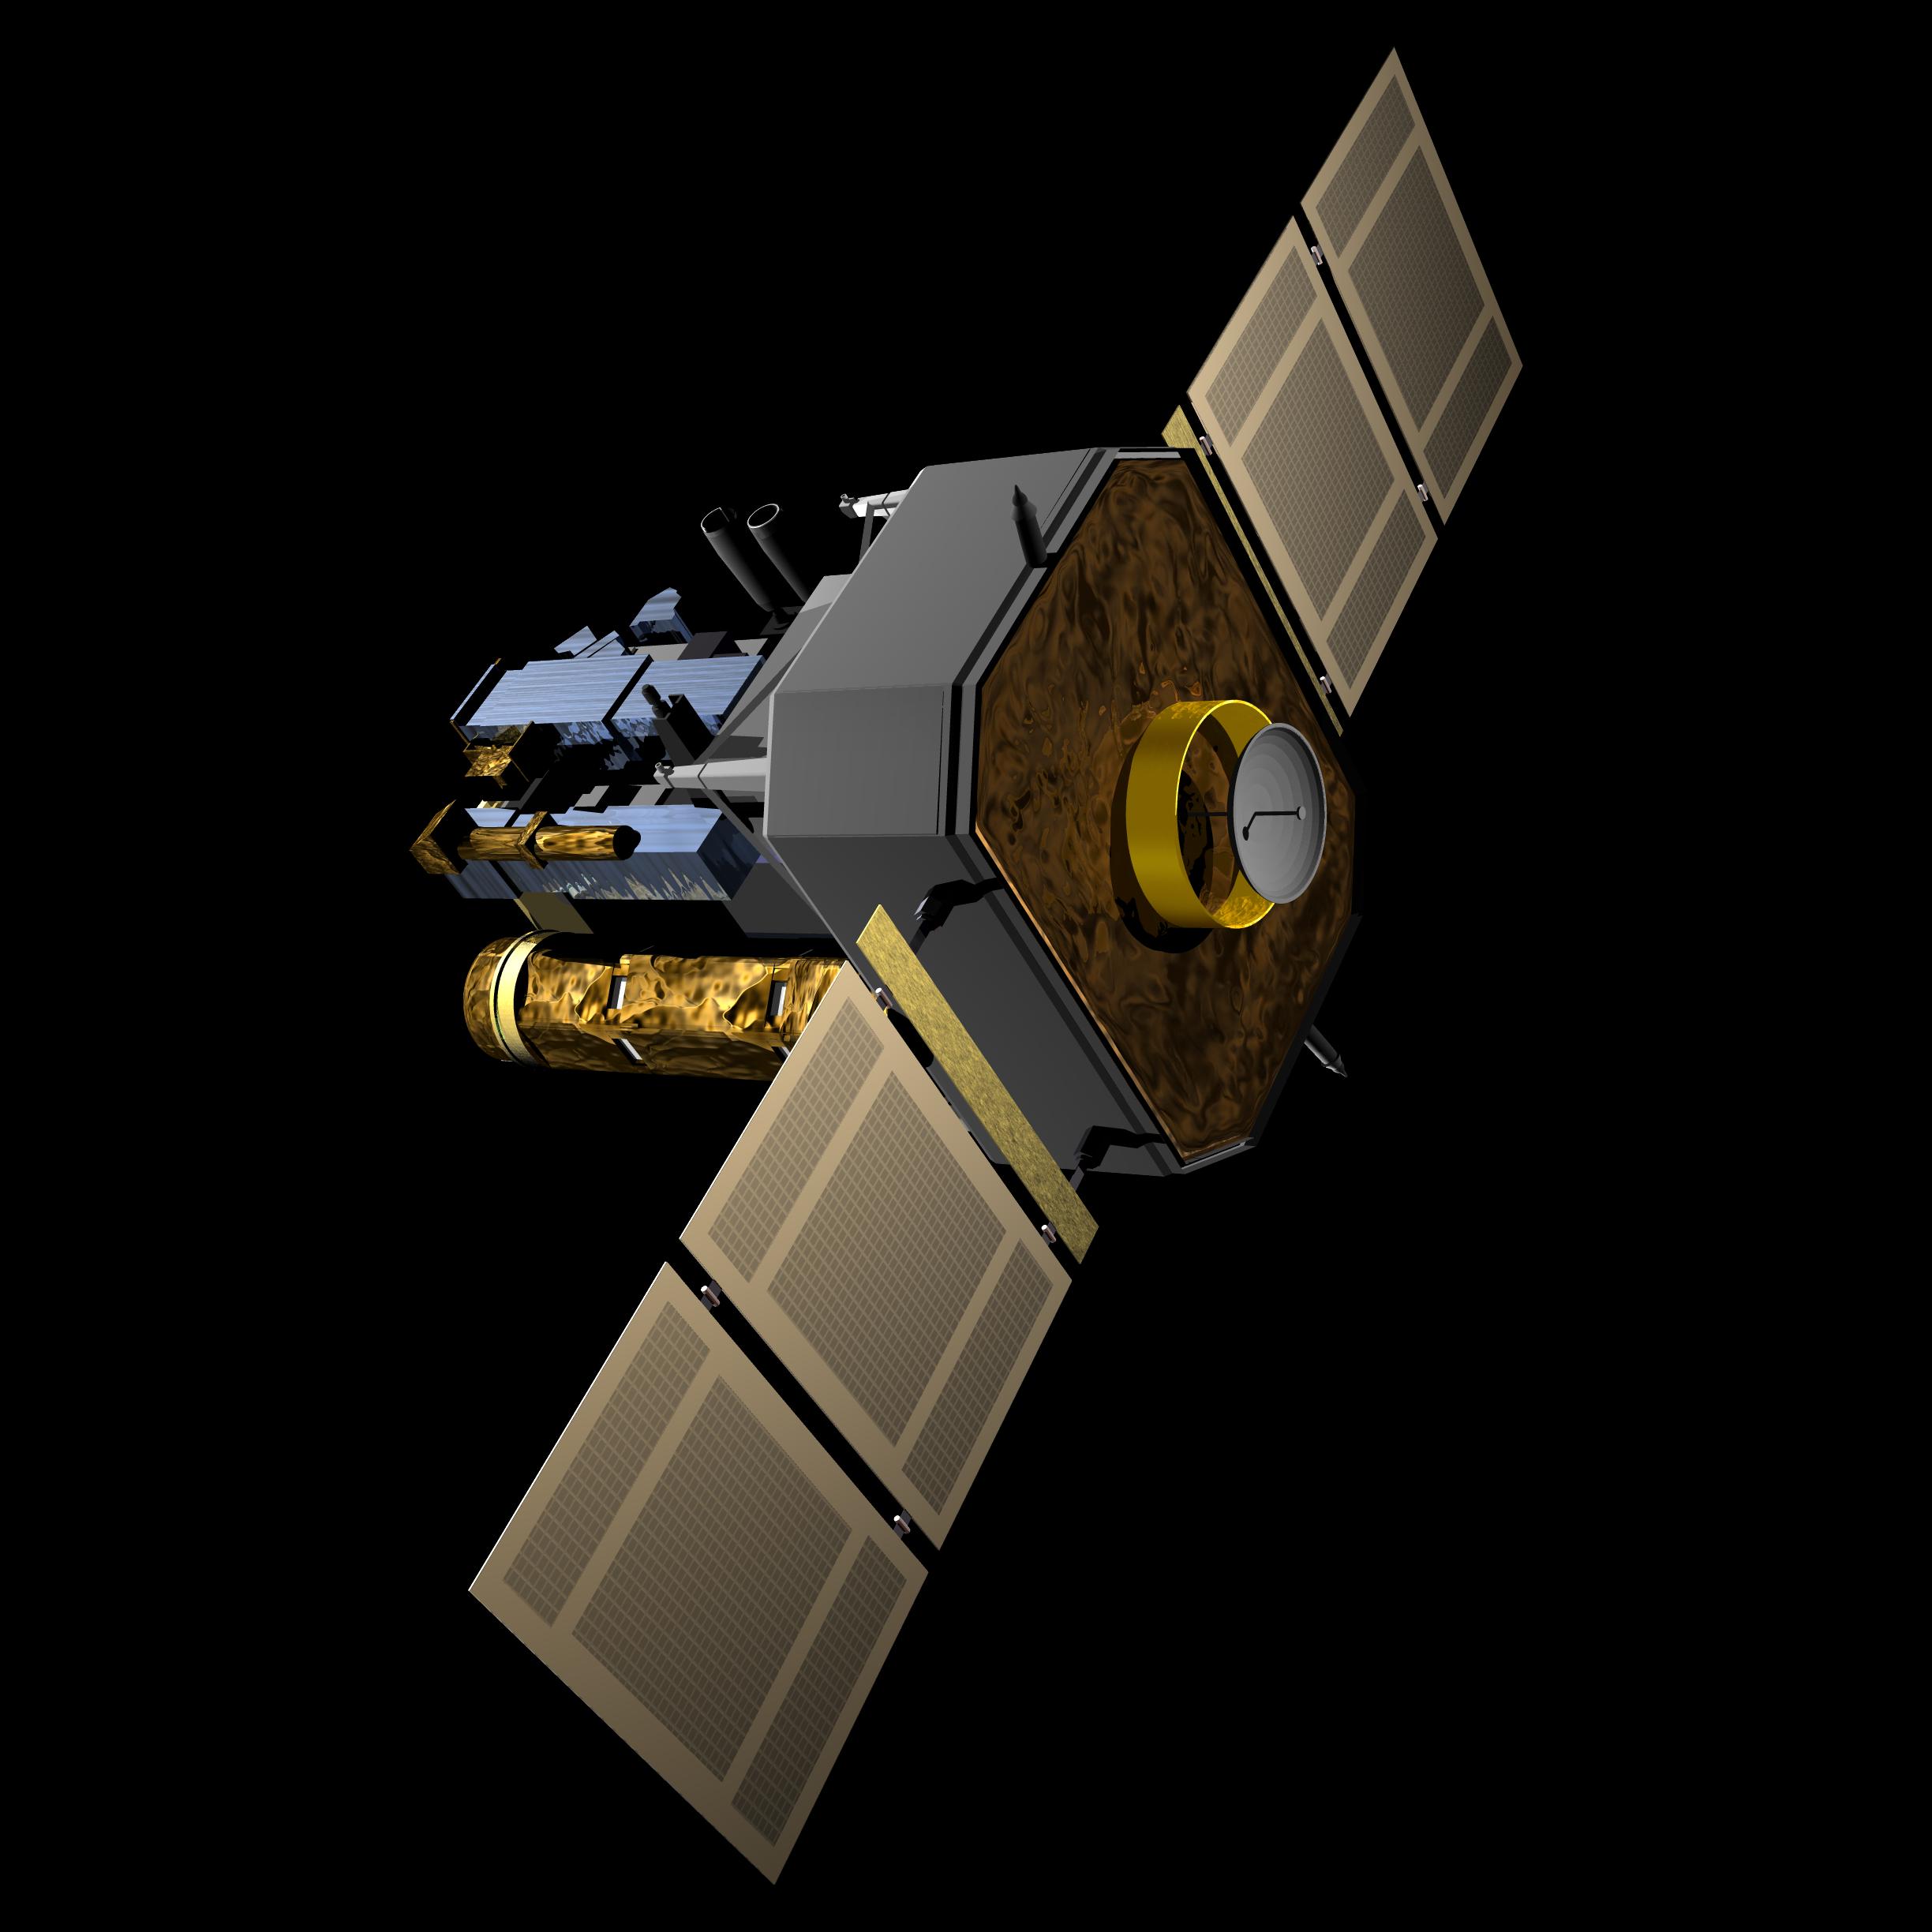
SOHO Spacecraft Artist Concept Sun, SOHO, artist concept